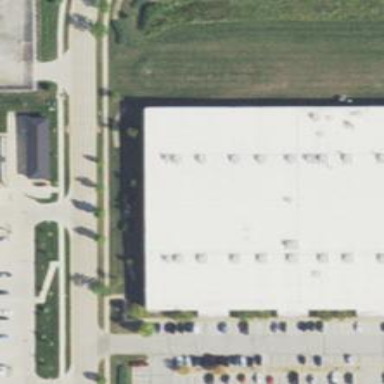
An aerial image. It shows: Office building.